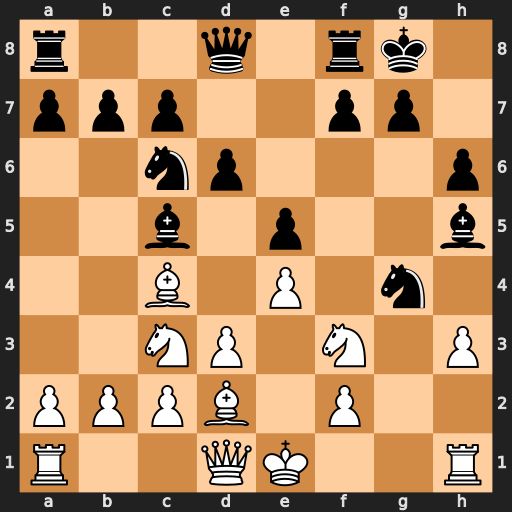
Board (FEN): r2q1rk1/ppp2pp1/2np3p/2b1p2b/2B1P1n1/2NP1N1P/PPPB1P2/R2QK2R
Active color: w
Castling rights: KQ
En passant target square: -
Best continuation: hxg4 Bxg4 Rg1